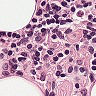
Metastatic tissue present: no